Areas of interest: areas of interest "Park Square"
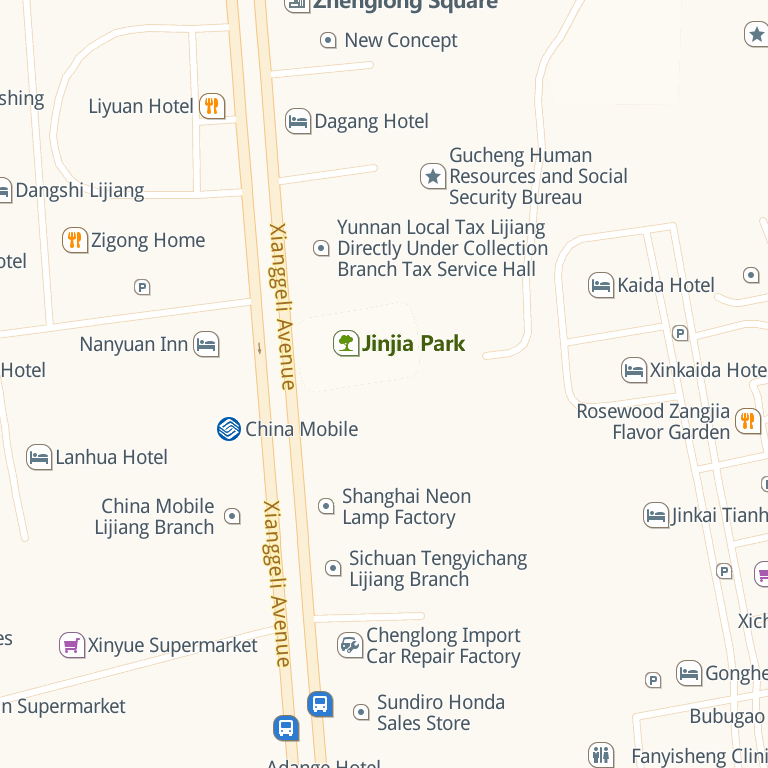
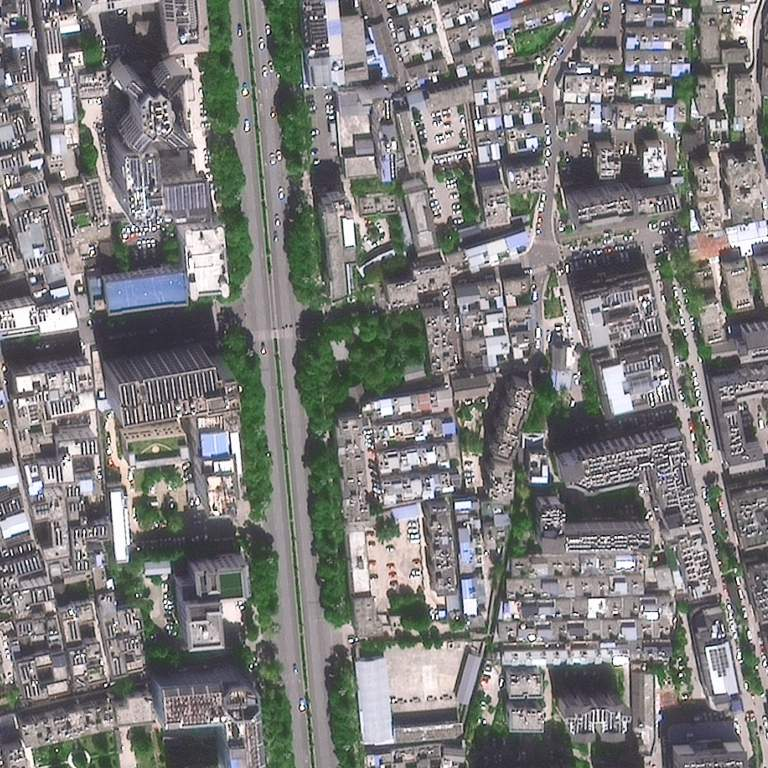